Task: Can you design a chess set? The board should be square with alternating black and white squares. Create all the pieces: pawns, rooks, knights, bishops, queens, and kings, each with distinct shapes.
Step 520:
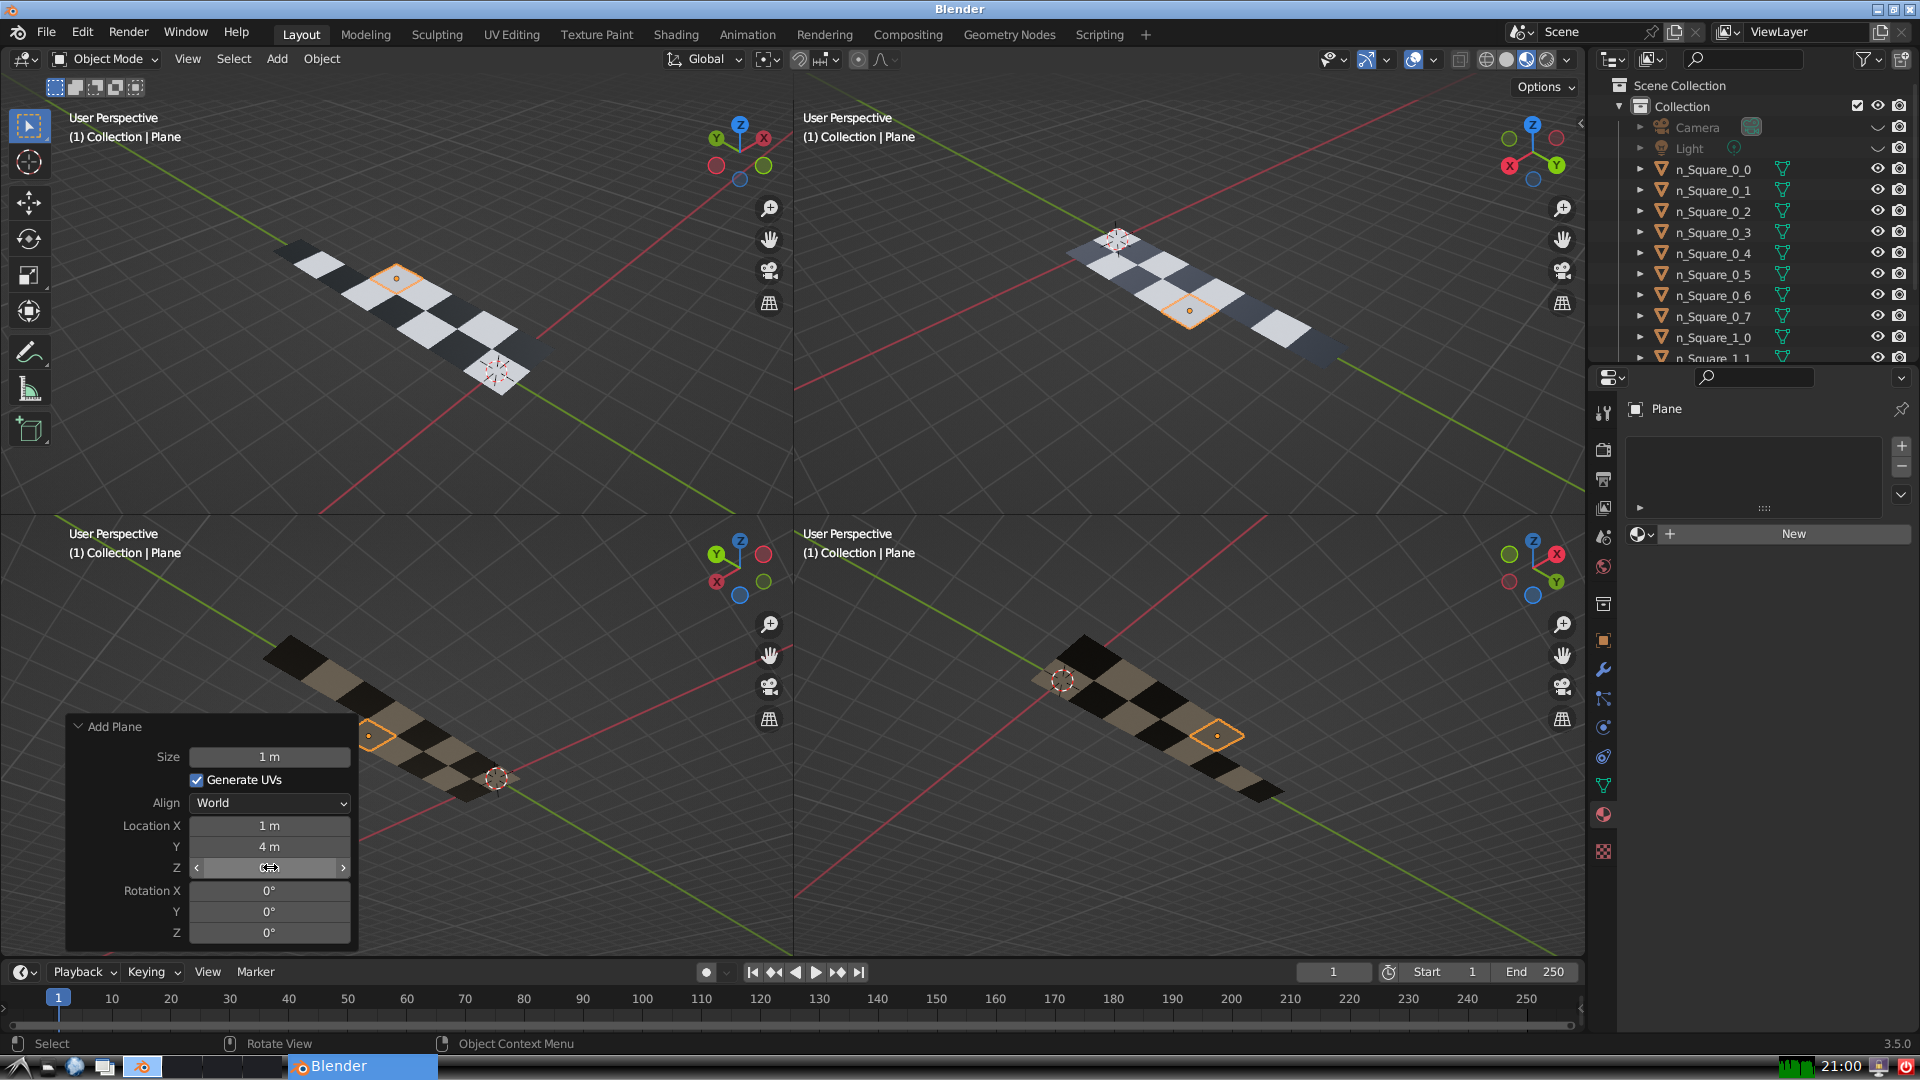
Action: {"mouse_move": [960, 540]}